Field crop: maize
Growth stage: 1
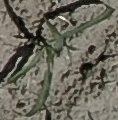
Species: sorghum